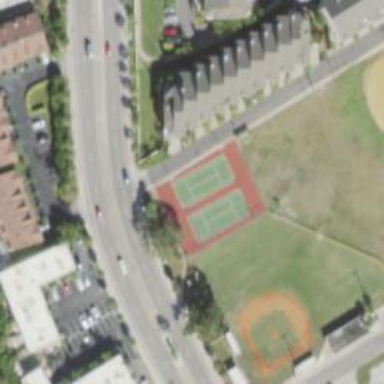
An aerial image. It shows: Tennis court on pitch designated for leisure land.